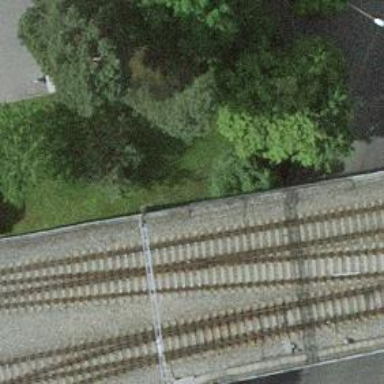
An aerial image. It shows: Railway bridge with electrified contact line. There is one track on the bridge.